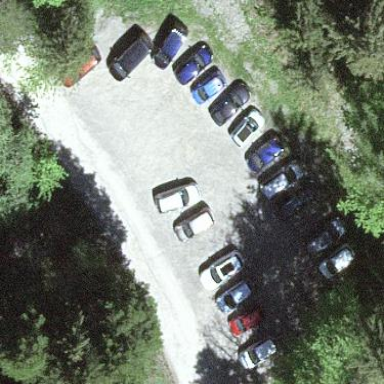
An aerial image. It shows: Parking area.